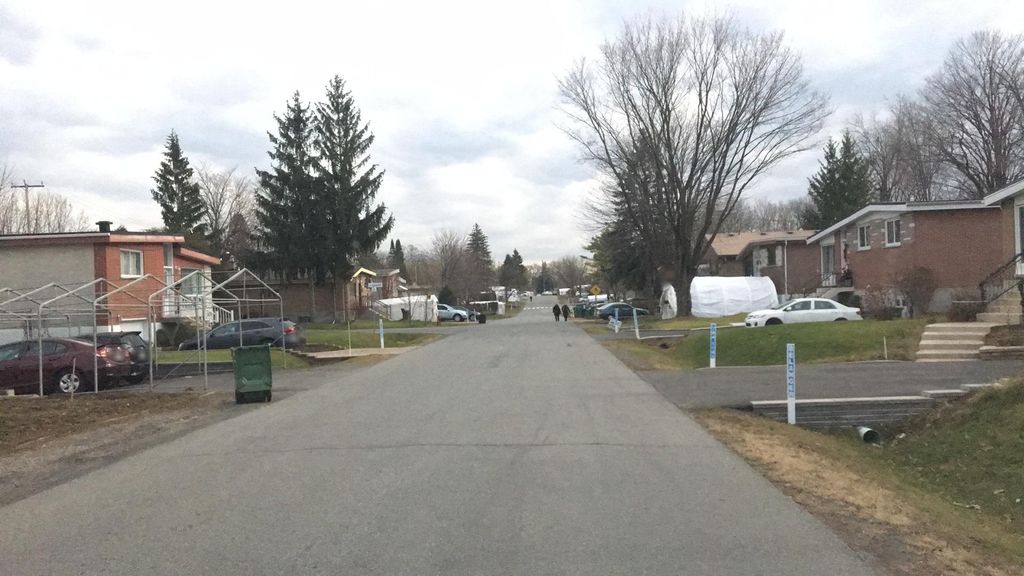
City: montreal